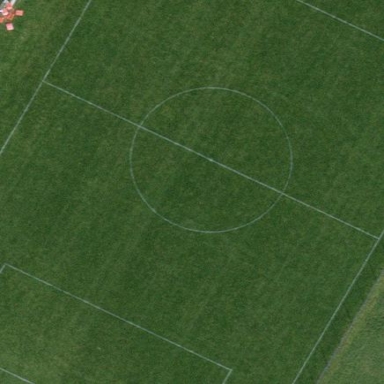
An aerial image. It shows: Soccer pitch for leisureland activities.